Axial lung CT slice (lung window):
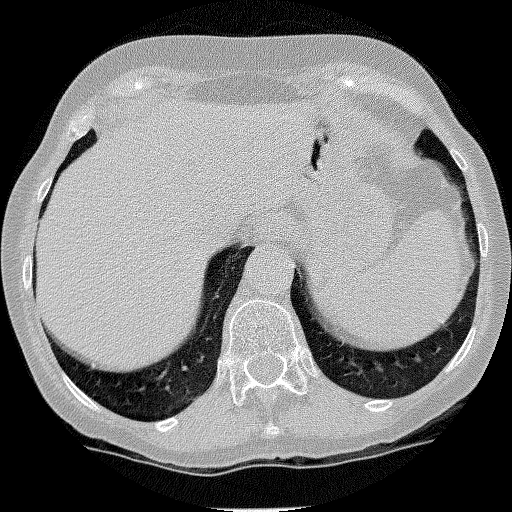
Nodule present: no